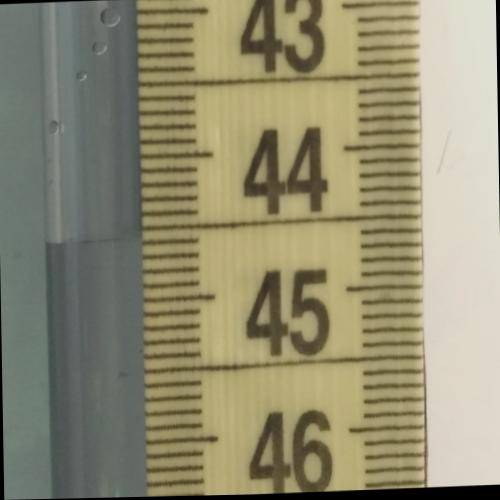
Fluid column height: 44.6 cm